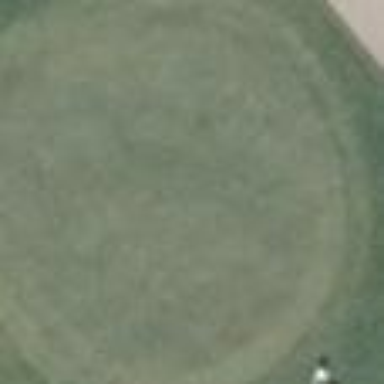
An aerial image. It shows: Golf green.